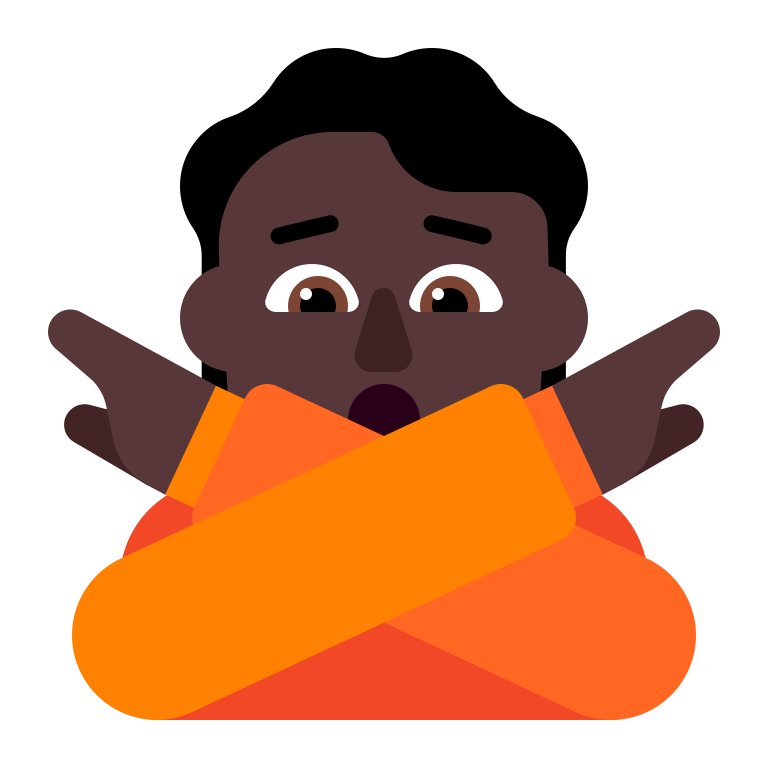
person gesturing no flat dark